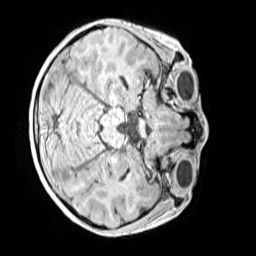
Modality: MP2RAGE
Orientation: axial
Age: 10
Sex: male
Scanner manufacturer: siemens
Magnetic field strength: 3 T
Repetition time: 4 s
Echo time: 0.00299 s